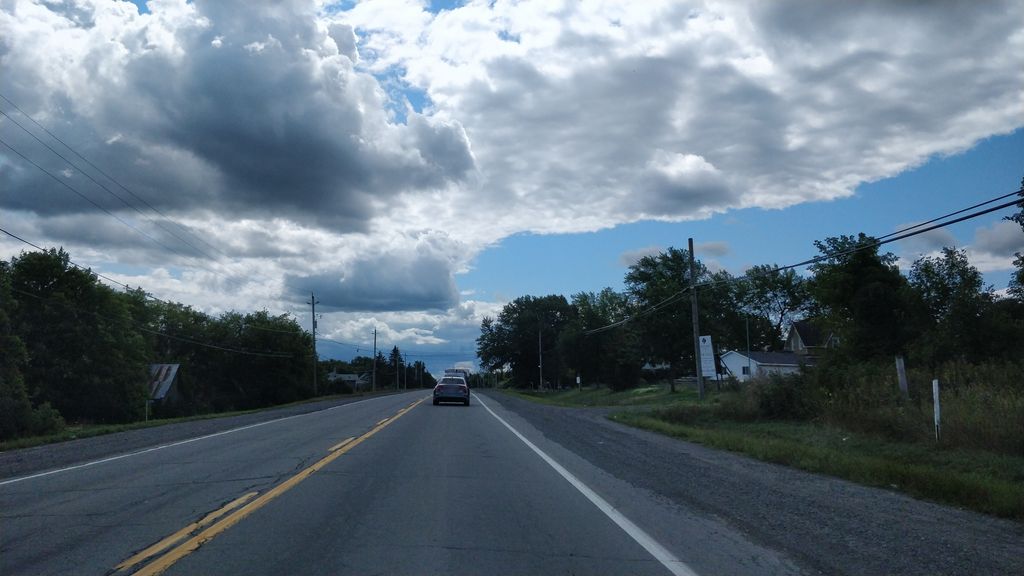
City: ottawa-gatineau